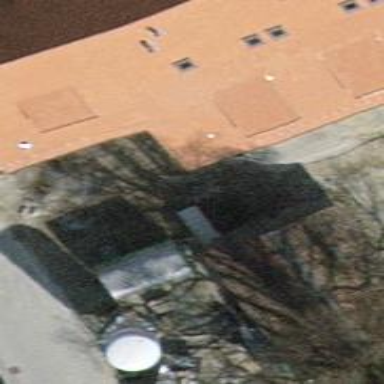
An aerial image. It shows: Building with gabled roof oriented along its length.